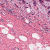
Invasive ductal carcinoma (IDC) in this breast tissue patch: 0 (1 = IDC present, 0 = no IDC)